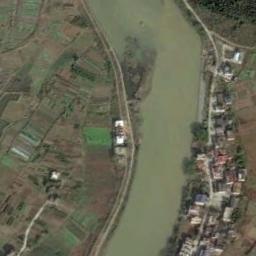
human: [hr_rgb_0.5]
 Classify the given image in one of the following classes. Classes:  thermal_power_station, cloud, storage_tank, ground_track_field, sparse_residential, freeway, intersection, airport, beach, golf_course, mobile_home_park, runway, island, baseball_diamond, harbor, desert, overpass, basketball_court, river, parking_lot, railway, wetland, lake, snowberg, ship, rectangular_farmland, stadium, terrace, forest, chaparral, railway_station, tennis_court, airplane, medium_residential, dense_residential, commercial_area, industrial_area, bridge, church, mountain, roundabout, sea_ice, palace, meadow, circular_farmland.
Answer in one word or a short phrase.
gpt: river